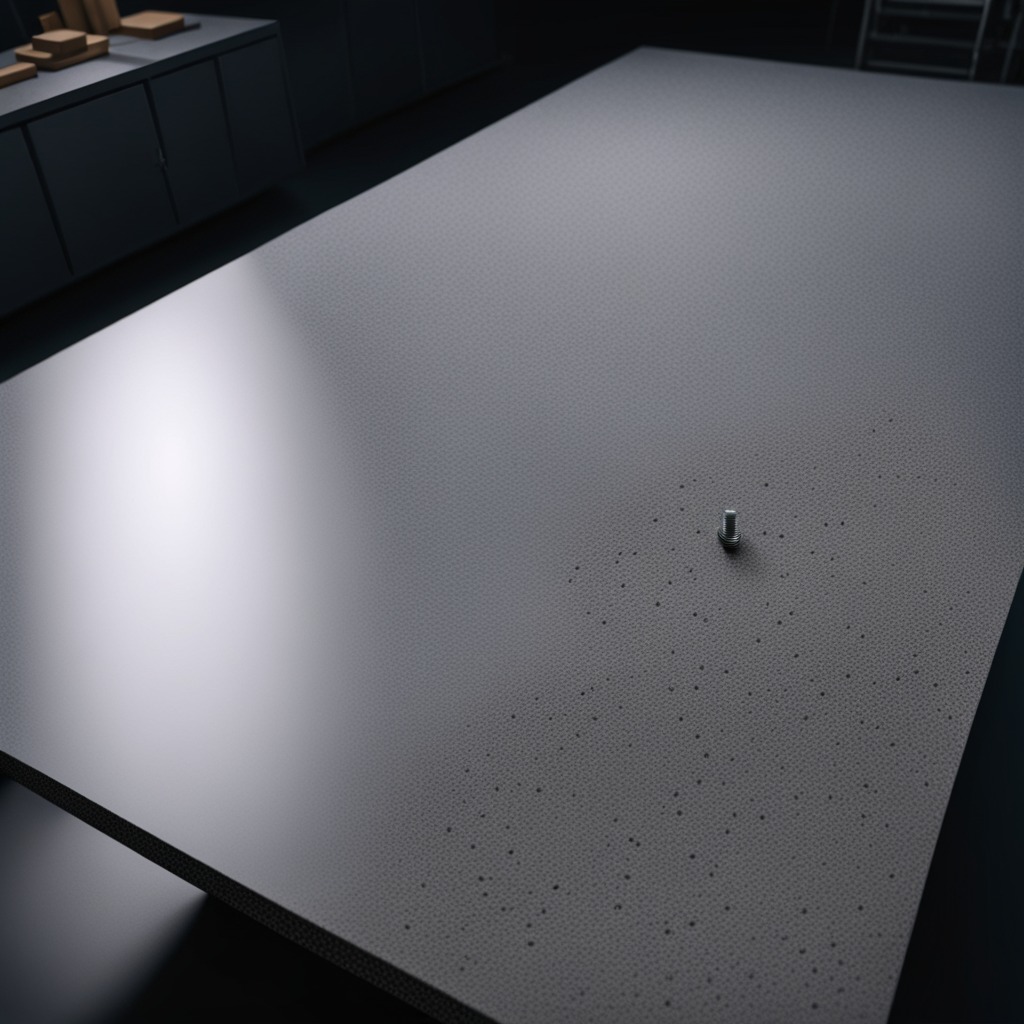
A metal screw is lying on the clean granite table inside a workshop at night.